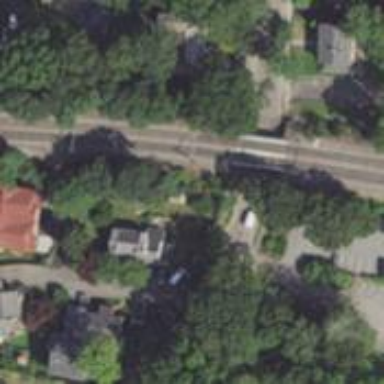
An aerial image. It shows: Bridge for light rail railway electrified with contact line.